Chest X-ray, PA view. Patient: 21 years old, sex M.
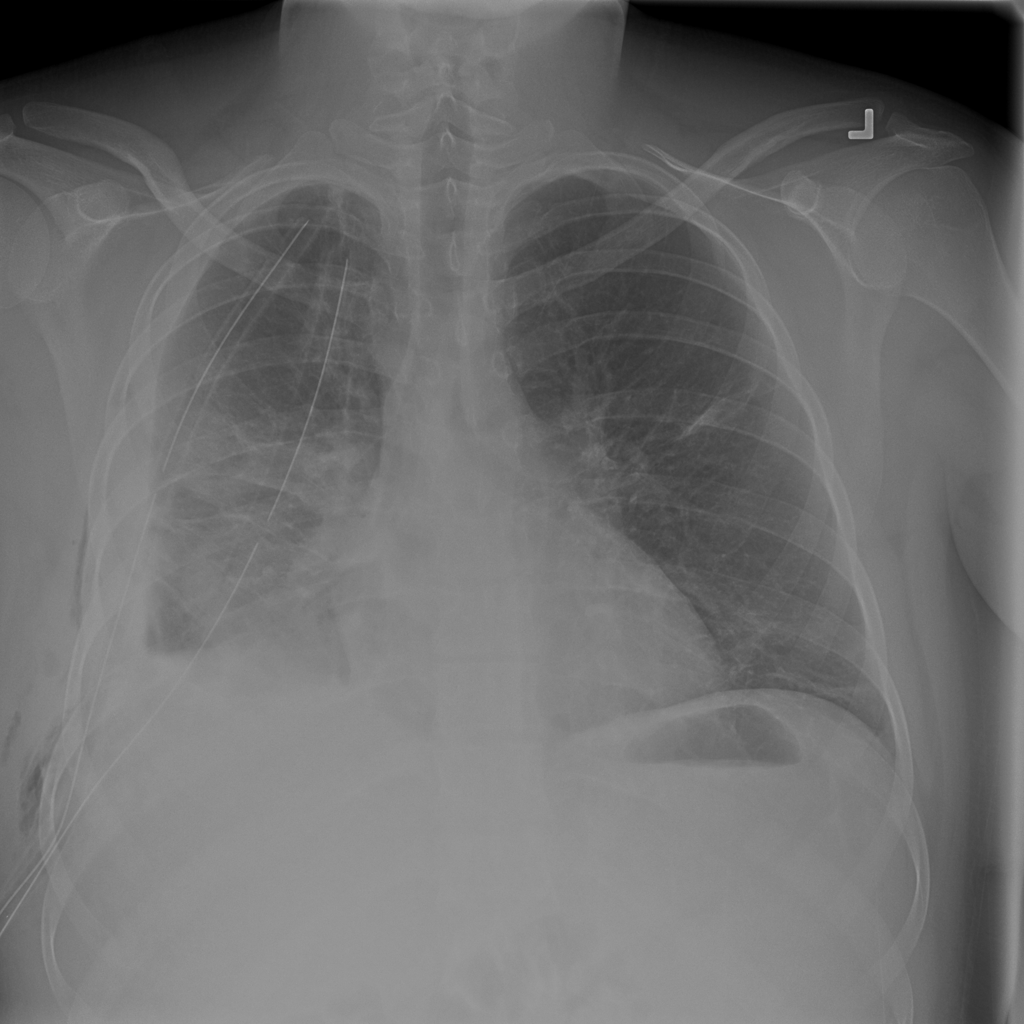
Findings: Atelectasis, Emphysema, Infiltration, Pleural_Thickening